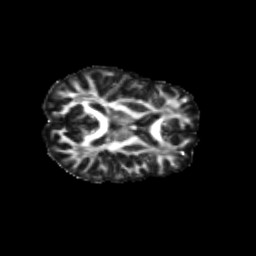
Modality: FA
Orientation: axial
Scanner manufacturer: siemens
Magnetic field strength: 3 T
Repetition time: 9.2 s
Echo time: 0.084 s